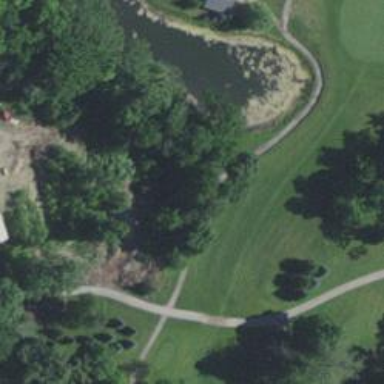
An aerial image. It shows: Path used for both walking and golf.